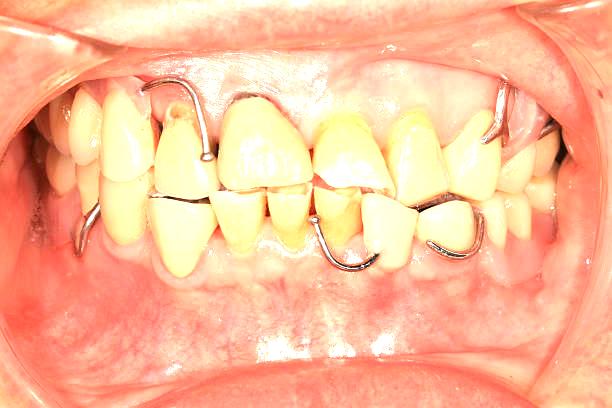
Condition: Calculus